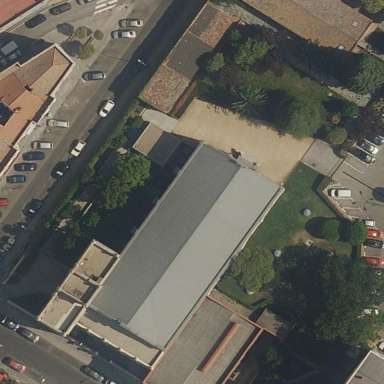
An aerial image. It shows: Museum surrounded by wall.